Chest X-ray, AP view. Patient: 7 years old, sex M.
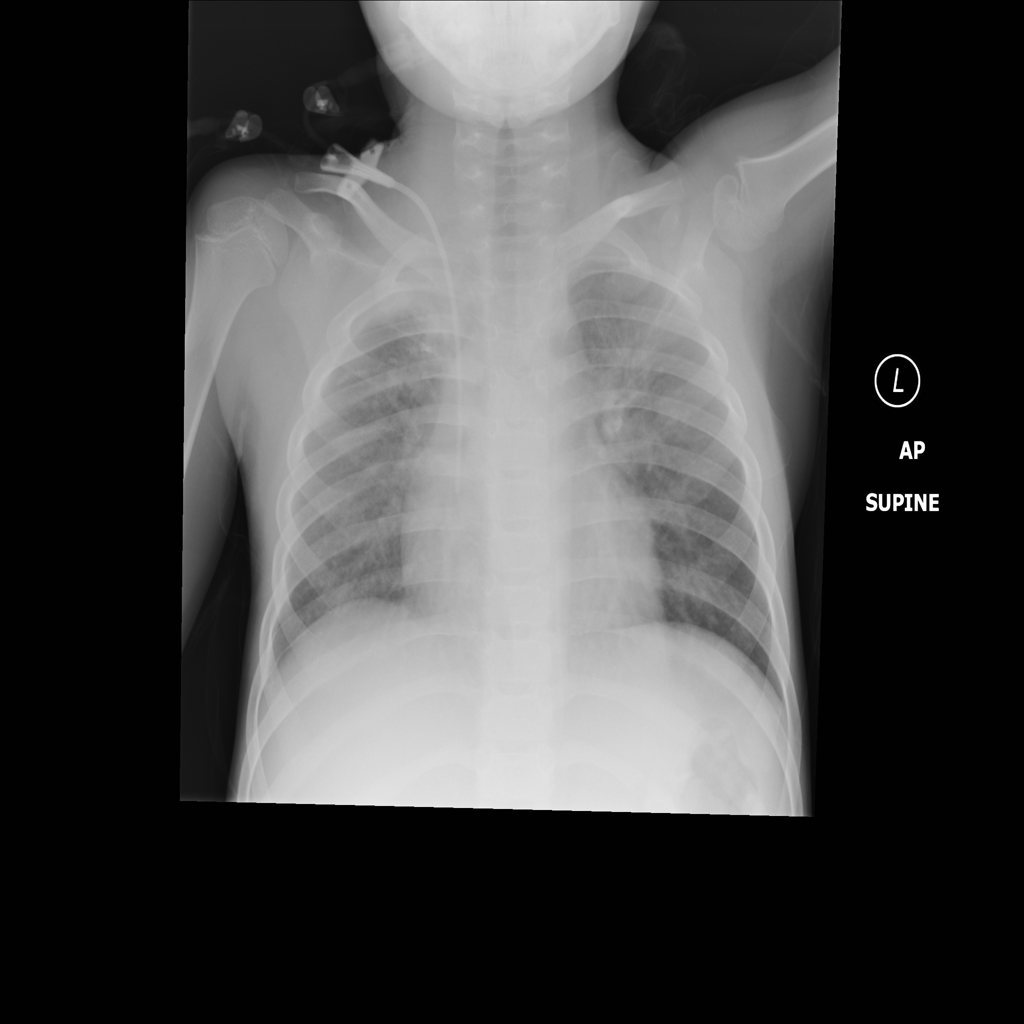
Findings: Pleural_Thickening